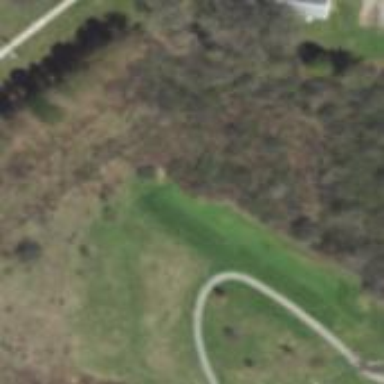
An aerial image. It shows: Golf tee.